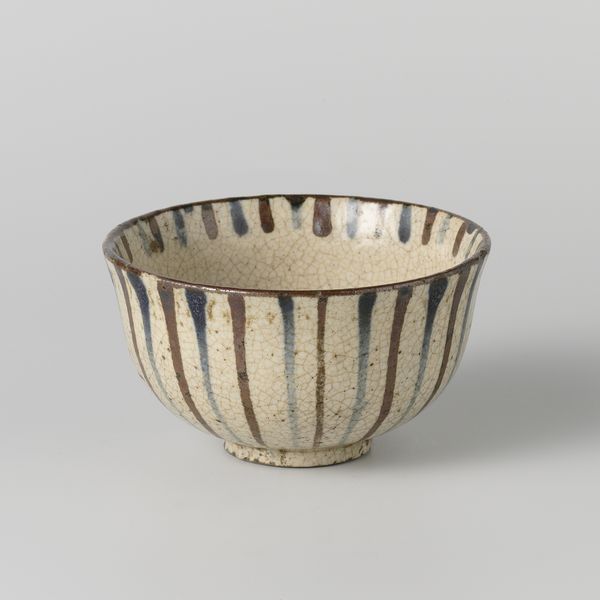
Titel: Theekom
Standort: Amsterdam
Institution: Rijksmuseum
Schlagwörter: beige, blue, red, white, black, empty, green, old, pattern, brown, water, photo, ancient, design, art, lines, ceramic, cup, stripes, dish, pottery, structure, tan, round, photograph, photography, cracks, porcelain, bowl, broken, cream, chalice, glazed, crack, creme, cracked, biege, off-white, laquer], porcelain\, peices